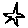
Label: star